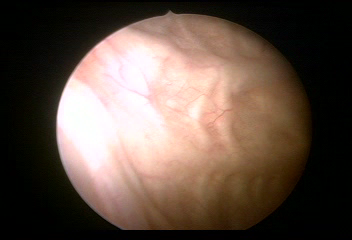
Modality: WLC
Class: Normal mucosa
Bladder cancer association: No